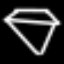
Label: diamond